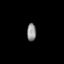
Tissue: skin
Cell type: Fibroblasts
Senescence score: 0.8467
Nuclear area (px): 158
Mean DAPI intensity: 141.247